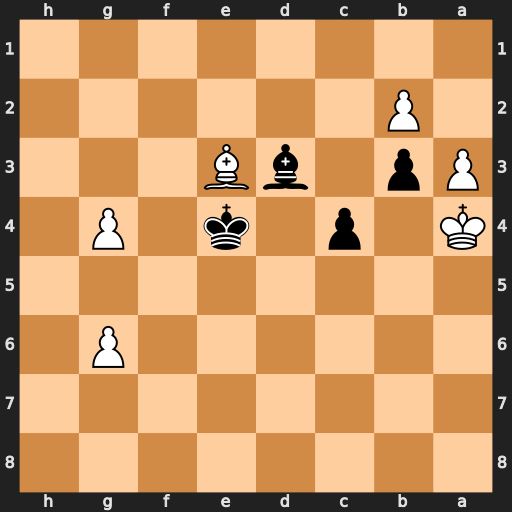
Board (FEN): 8/8/6P1/8/K1p1k1P1/Pp1bB3/1P6/8
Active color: b
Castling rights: -
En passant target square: -
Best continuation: Kxe3 Kb4 Kd4 g7 Bh7